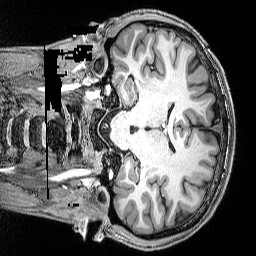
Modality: T1w
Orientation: coronal
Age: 20
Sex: male